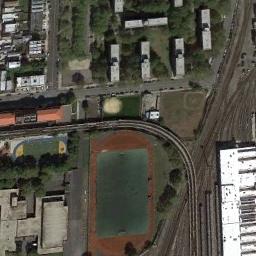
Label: ground_track_field